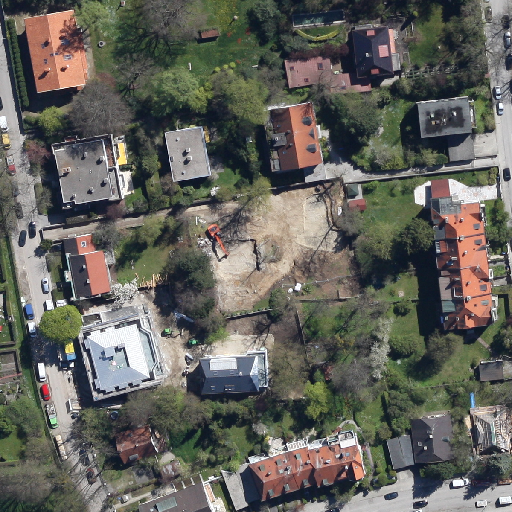
Referring expression: impervious surface